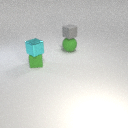
large green rubber sphere to the right of small green rubber cube